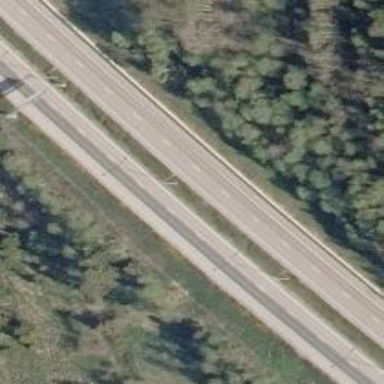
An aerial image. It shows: Asphalt motorway.